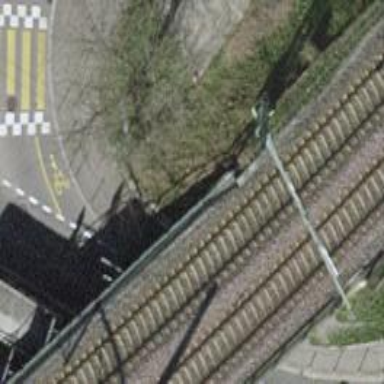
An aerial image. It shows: Single-track railway bridge with electrified contact line.